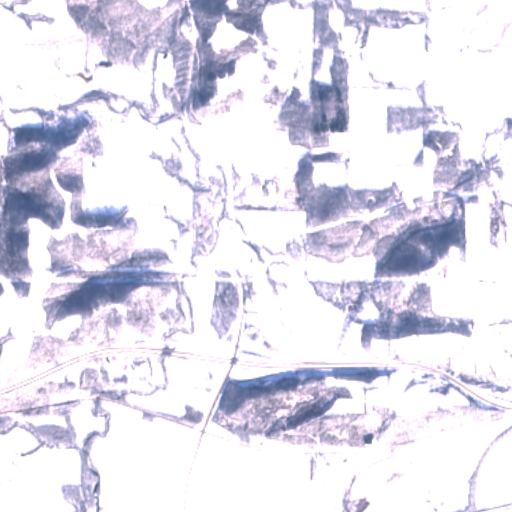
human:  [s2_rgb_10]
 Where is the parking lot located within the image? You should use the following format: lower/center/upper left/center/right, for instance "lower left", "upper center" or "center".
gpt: The parking lot is located in the lower center of the image.
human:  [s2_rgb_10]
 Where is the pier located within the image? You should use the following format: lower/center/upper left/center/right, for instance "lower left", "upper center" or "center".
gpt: The pier is located in the upper center of the image.
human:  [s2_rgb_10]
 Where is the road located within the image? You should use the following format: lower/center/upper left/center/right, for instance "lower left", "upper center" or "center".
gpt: There is no road in the image.